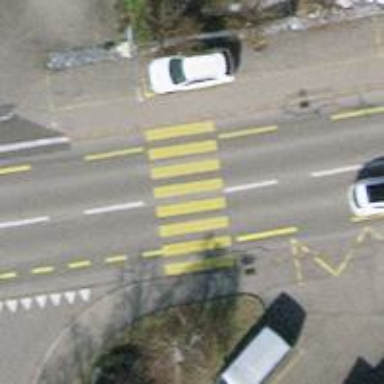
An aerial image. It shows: Marked uncontrolled road crossing.